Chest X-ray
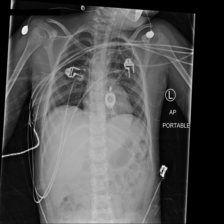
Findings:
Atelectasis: negative
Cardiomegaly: negative
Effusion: negative
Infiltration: positive
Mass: negative
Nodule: negative
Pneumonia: negative
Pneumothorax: negative
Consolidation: negative
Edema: negative
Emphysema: negative
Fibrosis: negative
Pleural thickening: negative
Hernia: negative